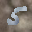
Label: 5